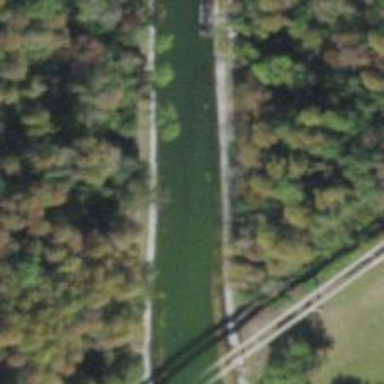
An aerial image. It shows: Canal.